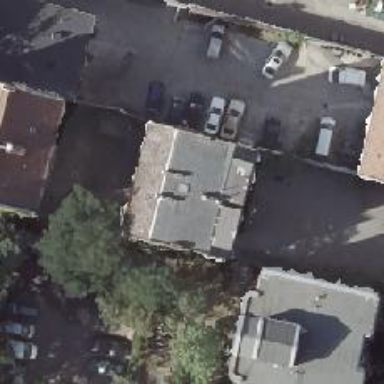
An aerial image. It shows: Car repair shop.